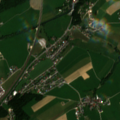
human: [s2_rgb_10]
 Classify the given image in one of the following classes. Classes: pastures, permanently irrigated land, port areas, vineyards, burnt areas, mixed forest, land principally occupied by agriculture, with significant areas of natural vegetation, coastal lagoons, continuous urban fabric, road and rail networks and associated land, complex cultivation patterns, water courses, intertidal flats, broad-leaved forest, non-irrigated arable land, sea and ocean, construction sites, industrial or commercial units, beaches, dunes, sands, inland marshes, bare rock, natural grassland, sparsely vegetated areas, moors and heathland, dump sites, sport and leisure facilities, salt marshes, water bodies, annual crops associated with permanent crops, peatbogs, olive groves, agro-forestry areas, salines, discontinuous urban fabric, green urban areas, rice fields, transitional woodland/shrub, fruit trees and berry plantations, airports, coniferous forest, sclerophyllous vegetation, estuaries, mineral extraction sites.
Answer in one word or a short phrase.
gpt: discontinuous urban fabric, industrial or commercial units, non-irrigated arable land, pastures, complex cultivation patterns, land principally occupied by agriculture, with significant areas of natural vegetation